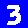
Digit: 3